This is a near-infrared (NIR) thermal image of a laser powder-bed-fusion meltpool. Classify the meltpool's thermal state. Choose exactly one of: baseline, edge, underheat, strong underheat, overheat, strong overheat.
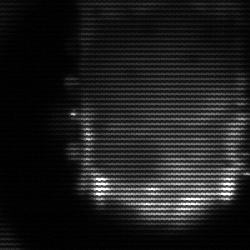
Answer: baseline